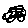
Label: car